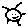
Label: sun